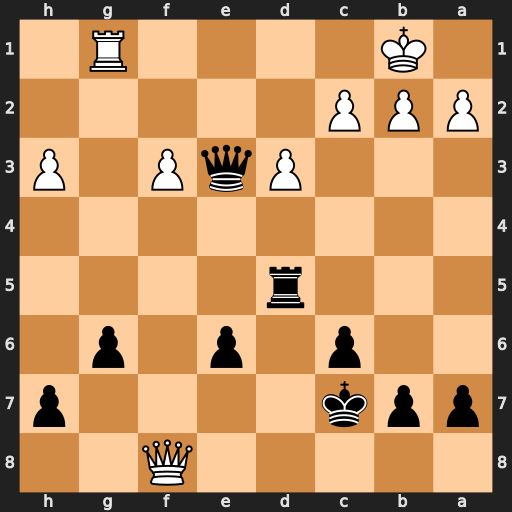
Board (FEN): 5Q2/ppk4p/2p1p1p1/3r4/8/3PqP1P/PPP5/1K4R1
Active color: b
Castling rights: -
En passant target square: -
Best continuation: Qxg1#